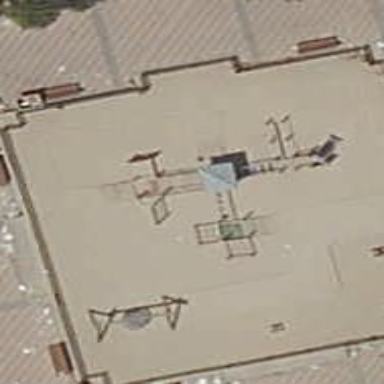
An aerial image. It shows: Playground area for leisure activities on the land.